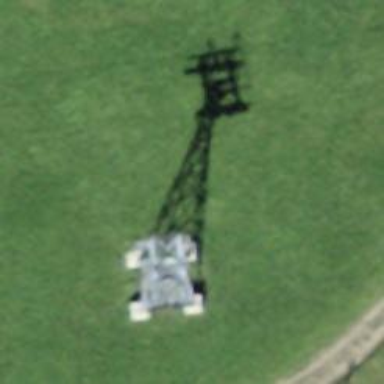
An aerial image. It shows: Pylon for aerialway.